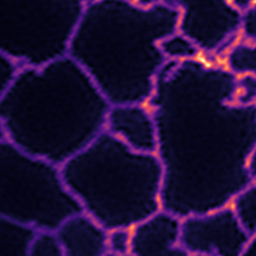
Label: Super-resolution ER image